Question: I want to involve a feature in a Xamarin Forms app. This feature should allow a colour to be displayed until the user clicks the screen/ a button, and records the time taken to do so (almost like a reaction time thing.) This should repeat for different colours, with a pause between each of a white screen.
I currently have the main page in MainPage.Xaml, which gives the user the option to click Play Game, taking them to PlayGame.Xaml and PlayGame.Xaml.Cs

I have experience using C sharp, but have never wrote in Xaml before. I am mainly struggling with getting a instructions from the PlayGame.Xaml.Cs to PlayGame.Xaml, ie random background colour, and a timer.
What I mean to say is that while I can separately create a screen with a background colour and a button in the xaml page, and also create a random timer in the c sharp page, I don't know how to combine the 2. Any help?
Sorry for poor english, feel free to comment any questions for clarity.
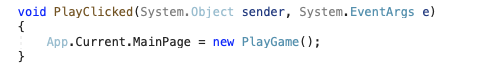
Answer: in the code behind (xaml.cs) of a page, you can access the page's properties directly
'''
BackgroundColor = Color.Yellow;
'''
or you can address individual XAML element by using their name property
'''
<Label x:Name="myLabel" ... />
'''
then in the code
'''
myLabel.BackgroundColor = Color.Blue;
'''
this applies to any property, not just 'BackgroundColor'
you can also use <URL> to control XAML properties from you model